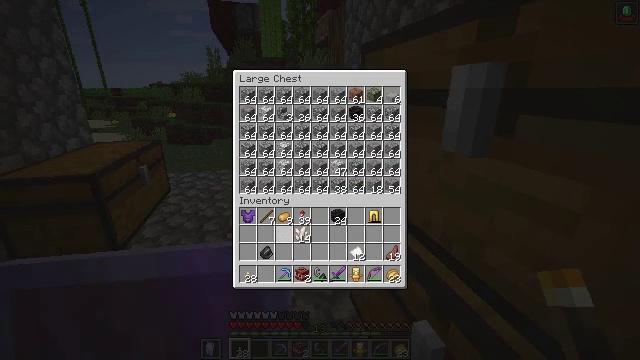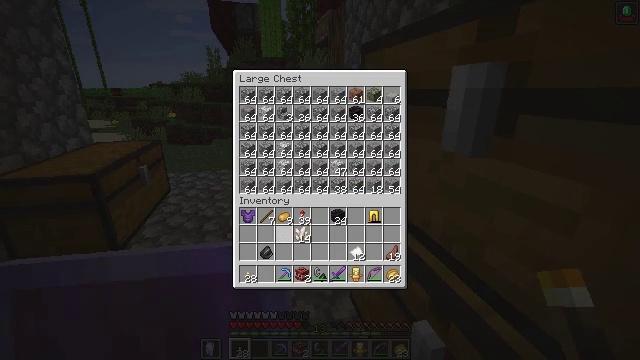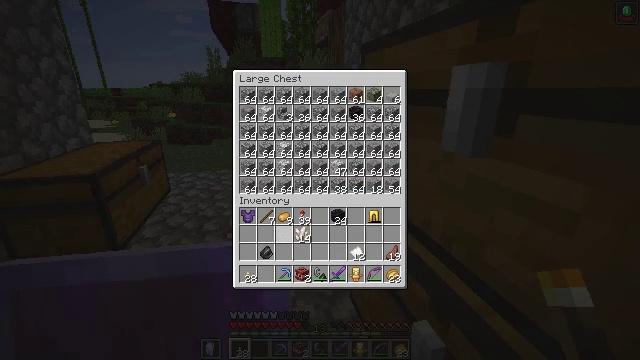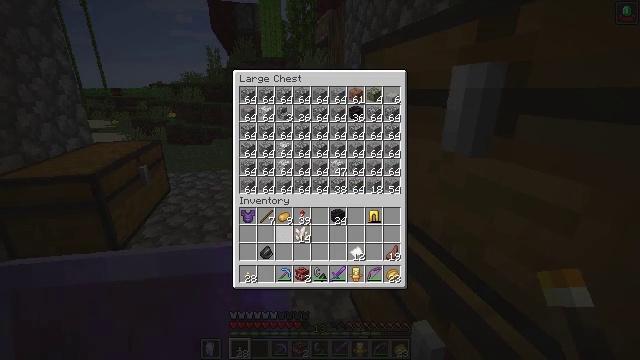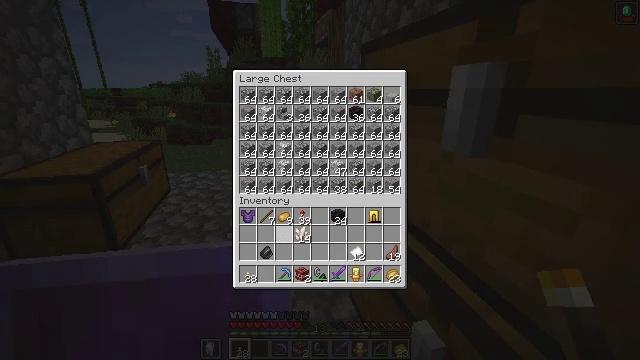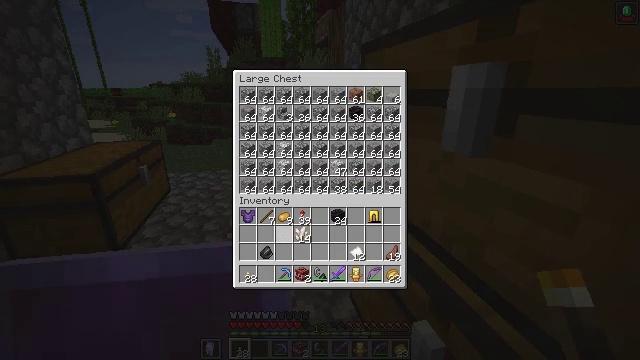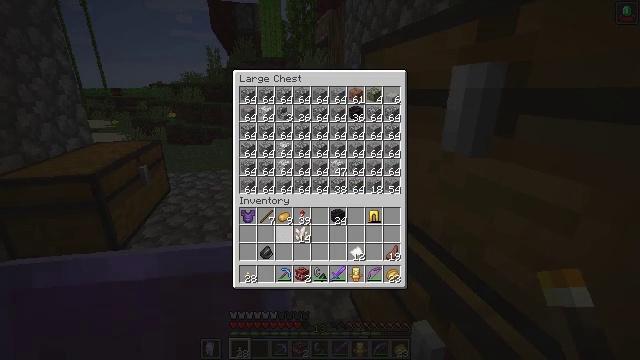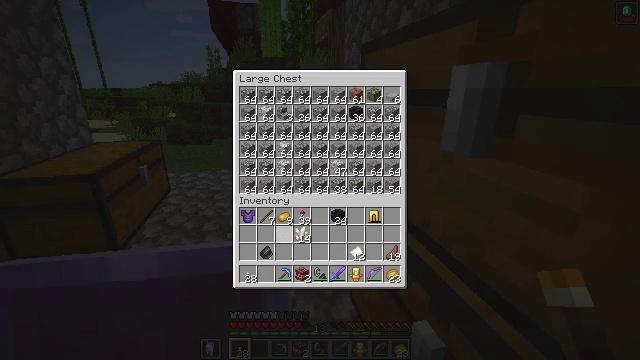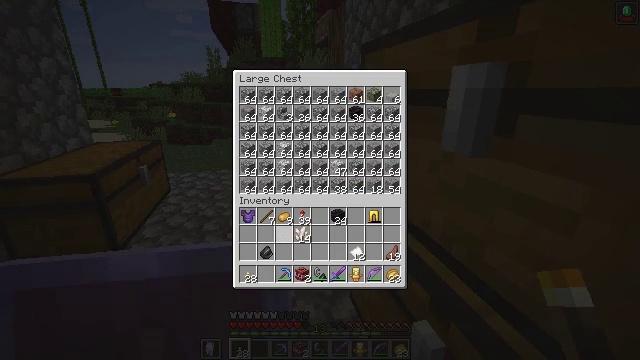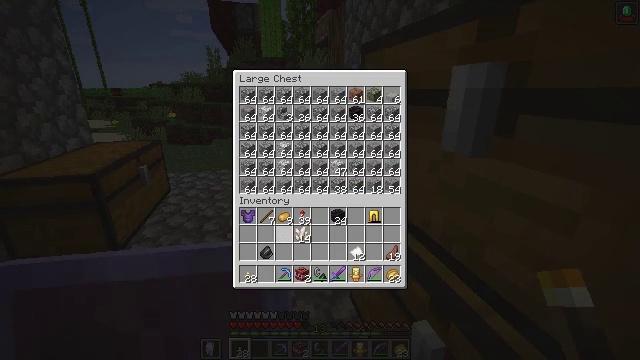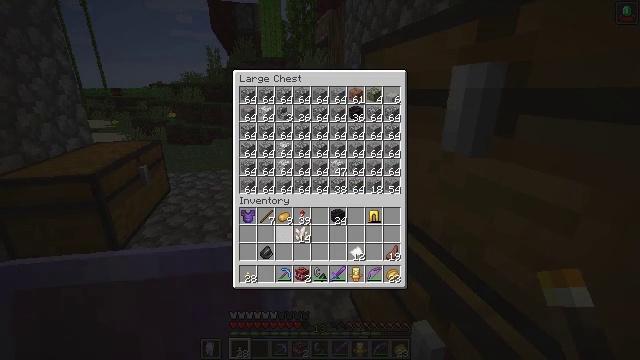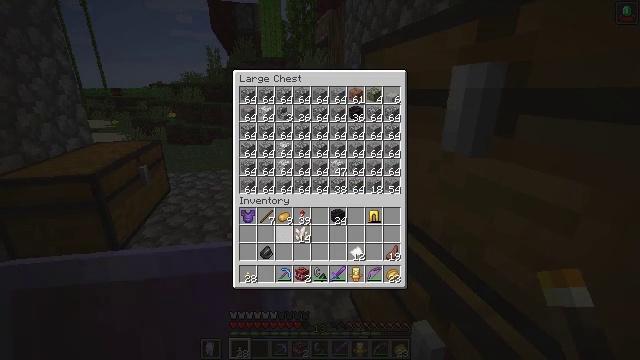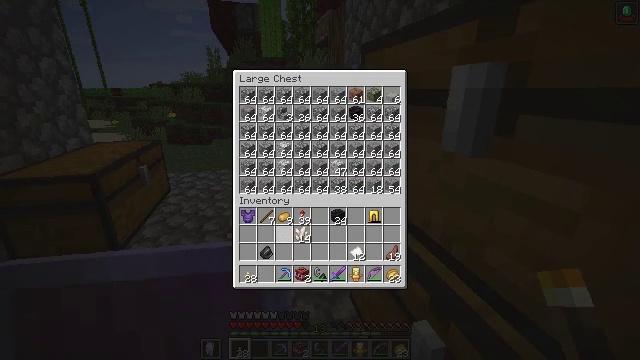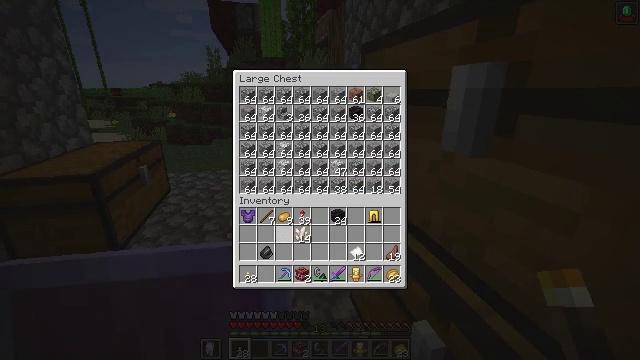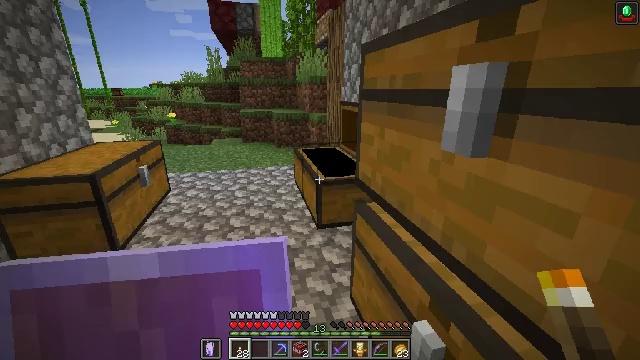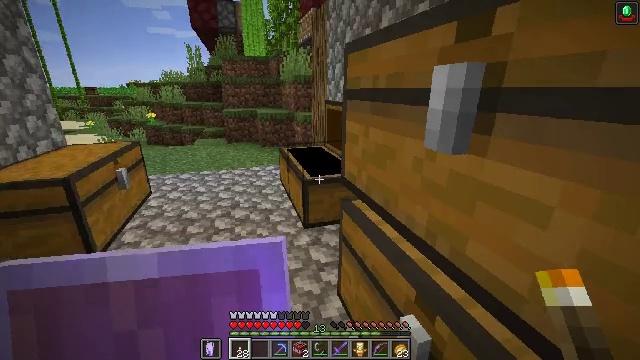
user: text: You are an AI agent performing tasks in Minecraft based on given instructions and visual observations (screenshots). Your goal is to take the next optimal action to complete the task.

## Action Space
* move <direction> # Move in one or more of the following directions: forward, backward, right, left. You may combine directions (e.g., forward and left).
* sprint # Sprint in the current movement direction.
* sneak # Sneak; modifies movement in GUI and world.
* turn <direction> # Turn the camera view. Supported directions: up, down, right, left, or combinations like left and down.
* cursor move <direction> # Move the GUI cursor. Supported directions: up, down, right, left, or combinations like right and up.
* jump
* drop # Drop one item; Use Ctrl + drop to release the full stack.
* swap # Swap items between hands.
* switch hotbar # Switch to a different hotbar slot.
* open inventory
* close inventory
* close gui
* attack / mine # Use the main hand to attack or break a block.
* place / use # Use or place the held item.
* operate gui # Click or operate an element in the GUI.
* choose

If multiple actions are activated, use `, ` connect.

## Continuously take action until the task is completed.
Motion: motion action
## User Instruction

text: Smelt ancient debris to obtain netherite scrap.
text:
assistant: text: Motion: sneak
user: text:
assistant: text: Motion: sneak
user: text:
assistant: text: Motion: sneak
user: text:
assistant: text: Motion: no_op
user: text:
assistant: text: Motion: no_op
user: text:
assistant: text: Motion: no_op
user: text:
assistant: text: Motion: no_op
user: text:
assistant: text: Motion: no_op
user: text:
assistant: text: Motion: no_op
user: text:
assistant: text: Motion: no_op
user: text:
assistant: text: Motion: no_op
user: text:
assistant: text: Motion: no_op
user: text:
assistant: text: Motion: no_op
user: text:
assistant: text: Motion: close inventory
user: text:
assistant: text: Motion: turn right, close inventory
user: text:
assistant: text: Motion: turn right
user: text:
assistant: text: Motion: turn right and down
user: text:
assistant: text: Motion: turn right and down
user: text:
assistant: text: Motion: turn right and down
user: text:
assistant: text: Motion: turn right
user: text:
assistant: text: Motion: move right, turn right
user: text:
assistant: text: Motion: move right, turn right
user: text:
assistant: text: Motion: move right, turn down
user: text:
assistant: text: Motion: turn left and down
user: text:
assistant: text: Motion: turn left
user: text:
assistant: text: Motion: move back, turn left
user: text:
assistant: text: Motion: move back, turn left
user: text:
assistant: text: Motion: move back, turn left
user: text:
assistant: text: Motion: turn left and up
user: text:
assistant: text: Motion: turn left and up